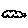
Label: cloud